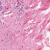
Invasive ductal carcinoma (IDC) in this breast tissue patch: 0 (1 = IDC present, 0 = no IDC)